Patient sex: M
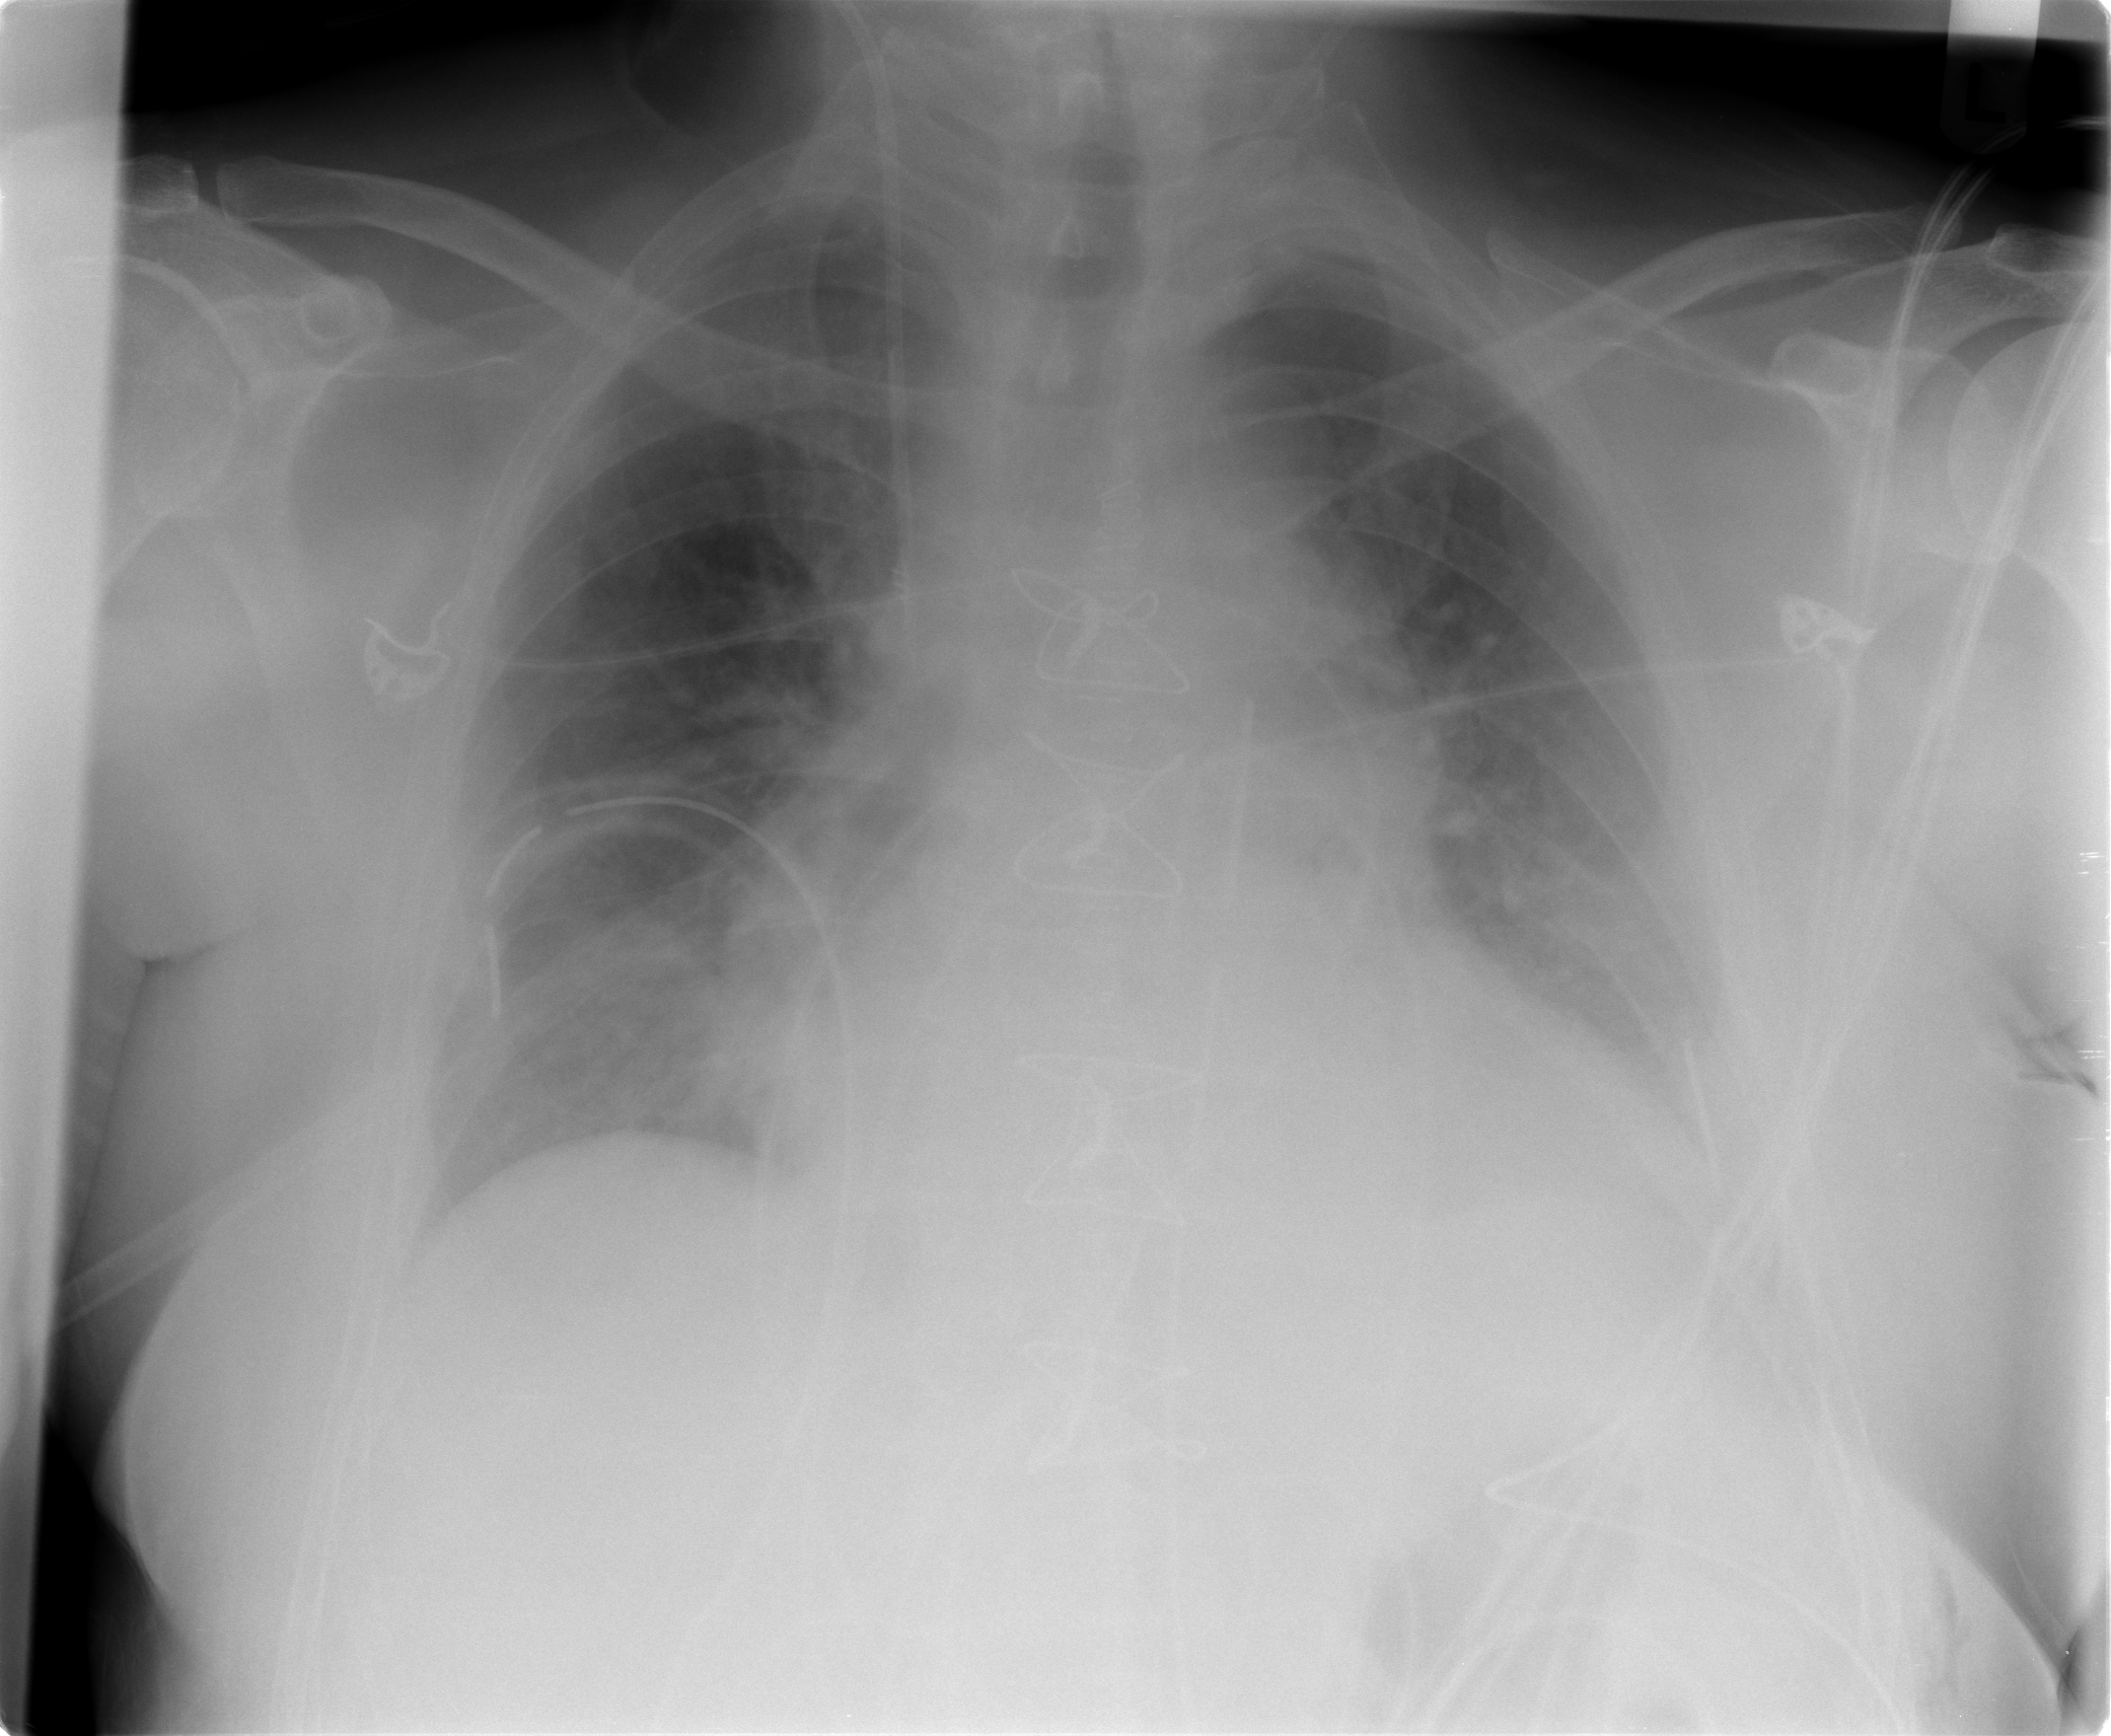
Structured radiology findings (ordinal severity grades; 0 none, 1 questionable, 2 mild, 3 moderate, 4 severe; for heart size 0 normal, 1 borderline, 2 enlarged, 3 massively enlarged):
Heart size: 2
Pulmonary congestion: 2
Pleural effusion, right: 1
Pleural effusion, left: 2
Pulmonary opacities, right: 1
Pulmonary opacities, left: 1
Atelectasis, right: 2
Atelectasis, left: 2